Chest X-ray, PA view. Patient: 25 years old, sex M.
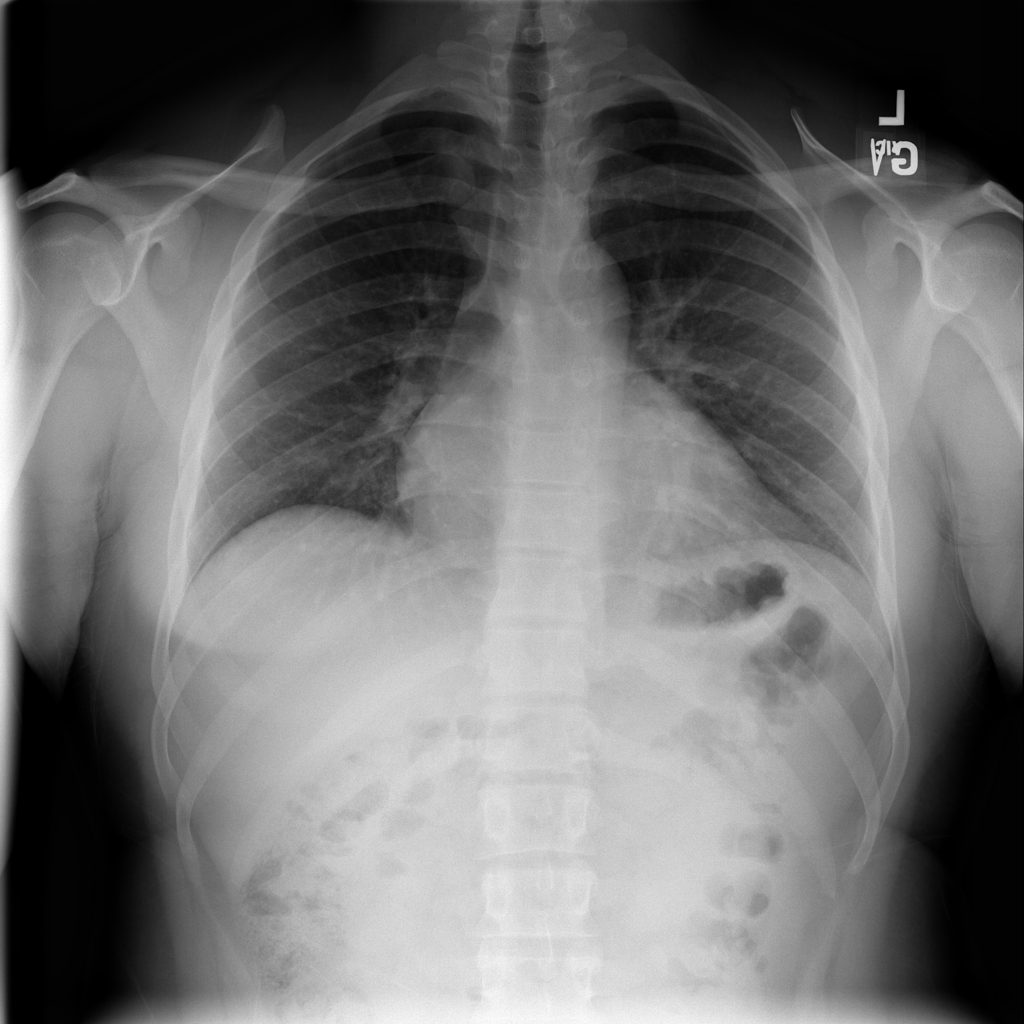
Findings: No Finding